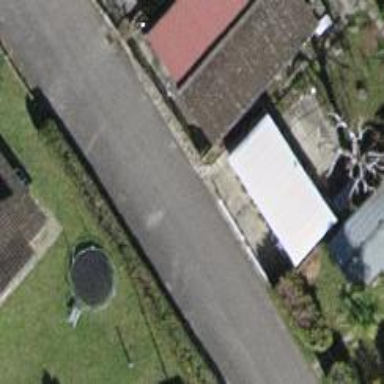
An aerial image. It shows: Static caravan building.